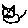
Label: cat